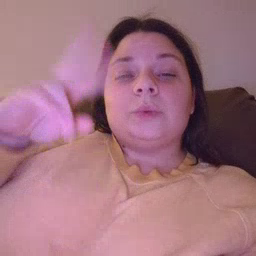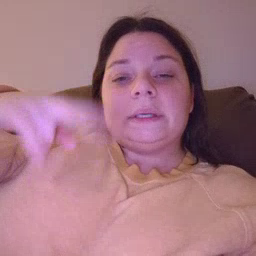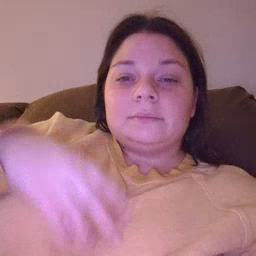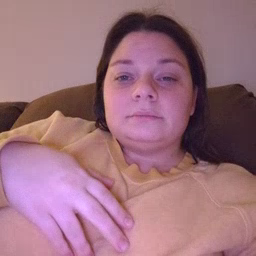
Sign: read